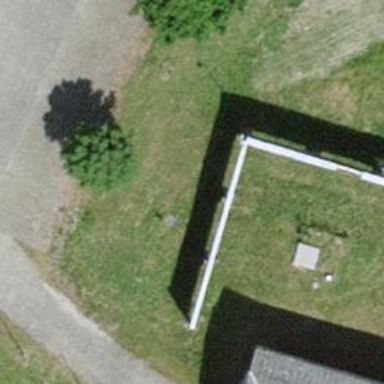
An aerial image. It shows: Retaining wall.